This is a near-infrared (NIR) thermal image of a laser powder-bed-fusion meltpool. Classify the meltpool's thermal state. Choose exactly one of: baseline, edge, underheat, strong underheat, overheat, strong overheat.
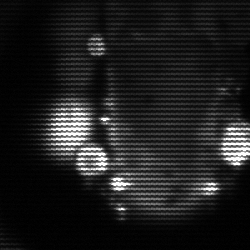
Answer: strong underheat